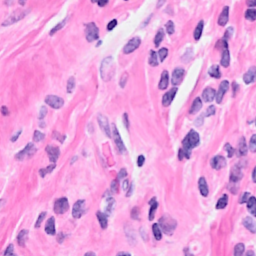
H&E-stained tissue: Breast